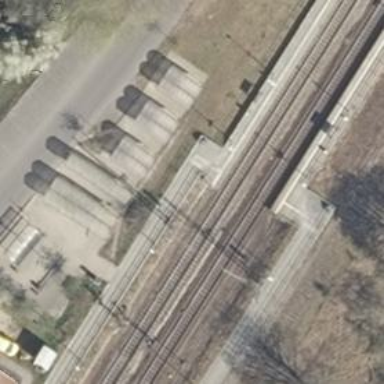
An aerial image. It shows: Paved platform for public transport with shelter.